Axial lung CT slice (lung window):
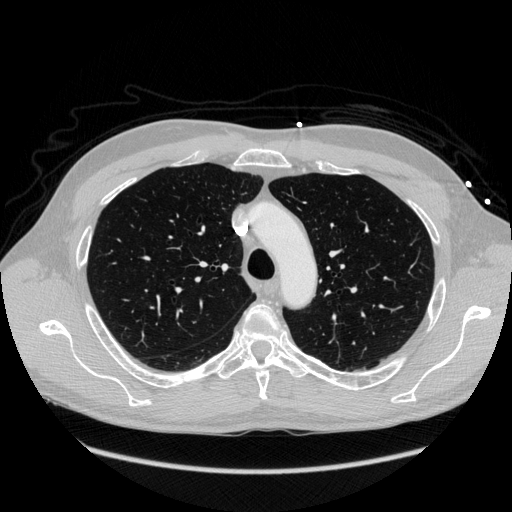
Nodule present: no